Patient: sex M, age 45
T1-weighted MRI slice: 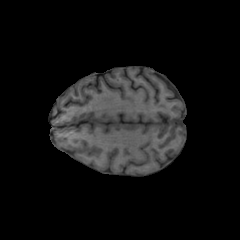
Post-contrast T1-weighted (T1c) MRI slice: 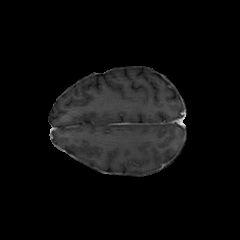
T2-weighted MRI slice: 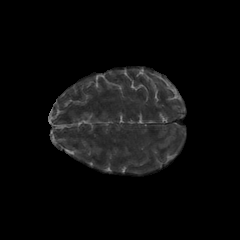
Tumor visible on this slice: no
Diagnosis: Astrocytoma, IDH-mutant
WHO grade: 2